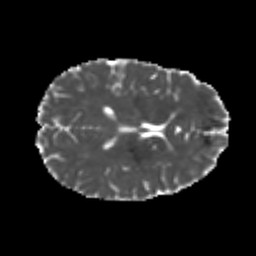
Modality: MD
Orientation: axial
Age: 22
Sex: male
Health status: healthy
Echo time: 0.074 s